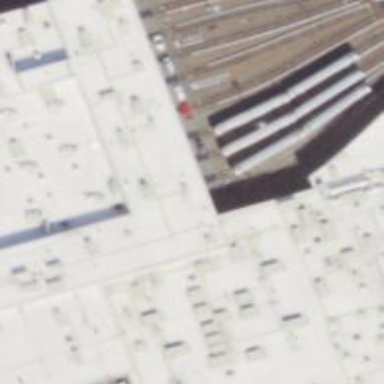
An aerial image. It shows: Railway yard with electrified rails. There is building passage tunnel.